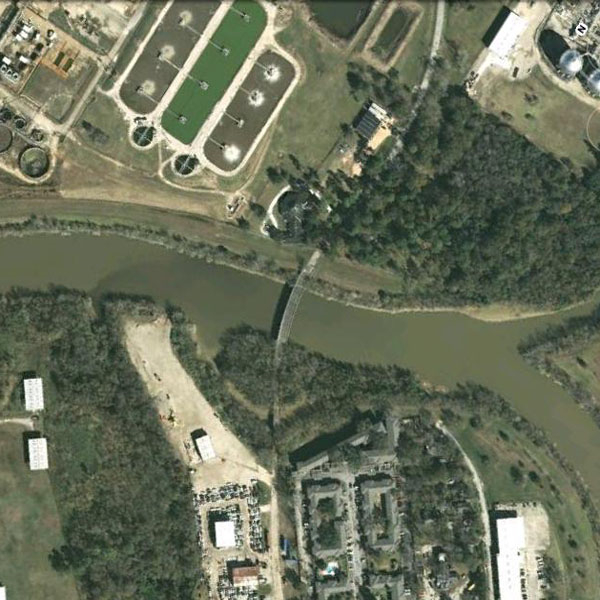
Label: River